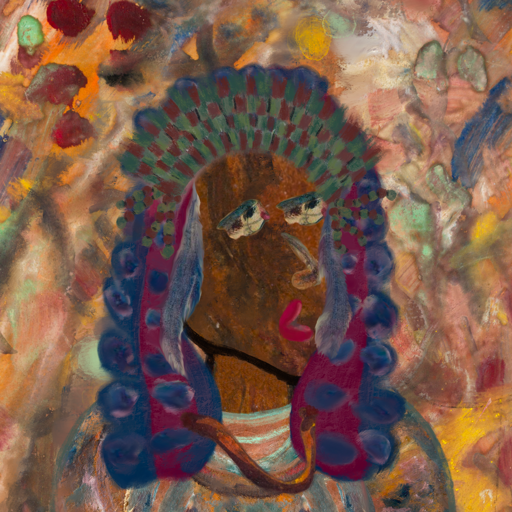
Background: Mother_And_Son_Mother, Head And Neck Side: Mosgoul, Face Side: Pipe, Bust: Boggyland, Hair Side: Hill_Girl, Head Accessory: After_Raid_Crown, Second Necklace: Comrade, Necklace: Blank, Baby: Blank